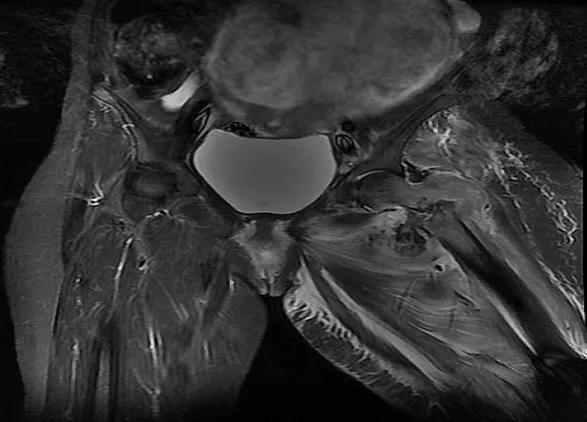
MRI of the thigh, coronal T2 showing a tissular process centred in the left trochanteric region in hypersignal associated with a pathological fracture.
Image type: radiology (mri)